Field crop: maize
Growth stage: 2
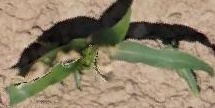
Species: maize